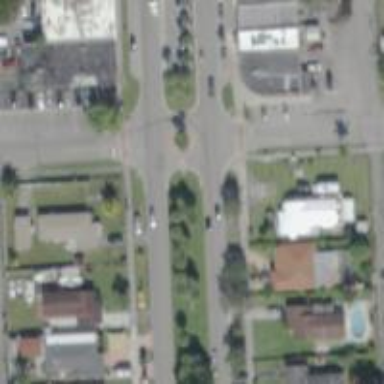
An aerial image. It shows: Tertiary road.